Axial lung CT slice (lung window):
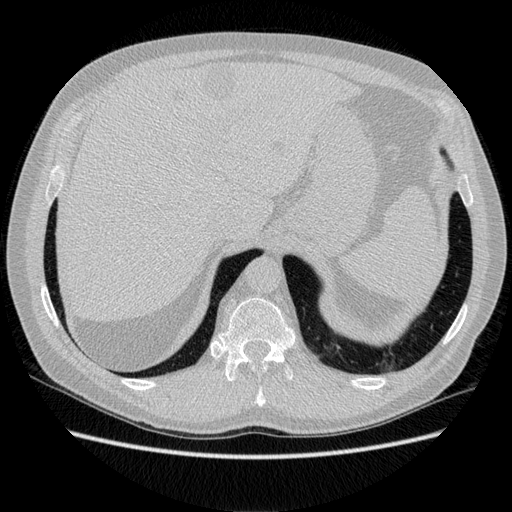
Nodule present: no